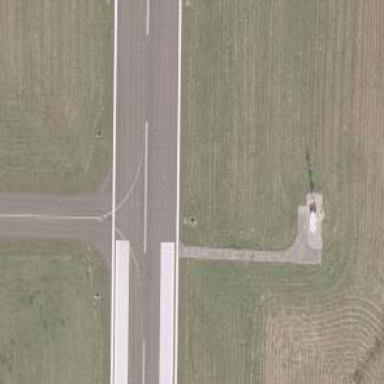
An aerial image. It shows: Runway surface made of asphalt at airport.